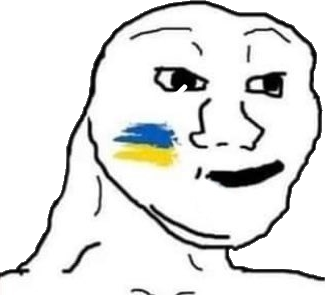
Label: 5_Brainlet